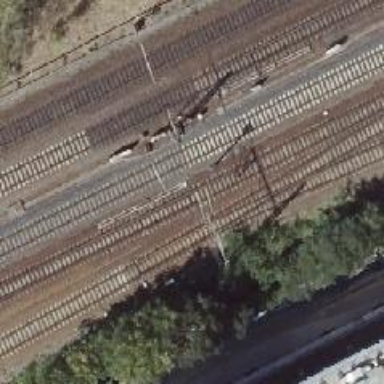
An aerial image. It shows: Railway milestone with catenary mast.